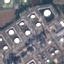
Land use / land cover: Industrial